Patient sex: F
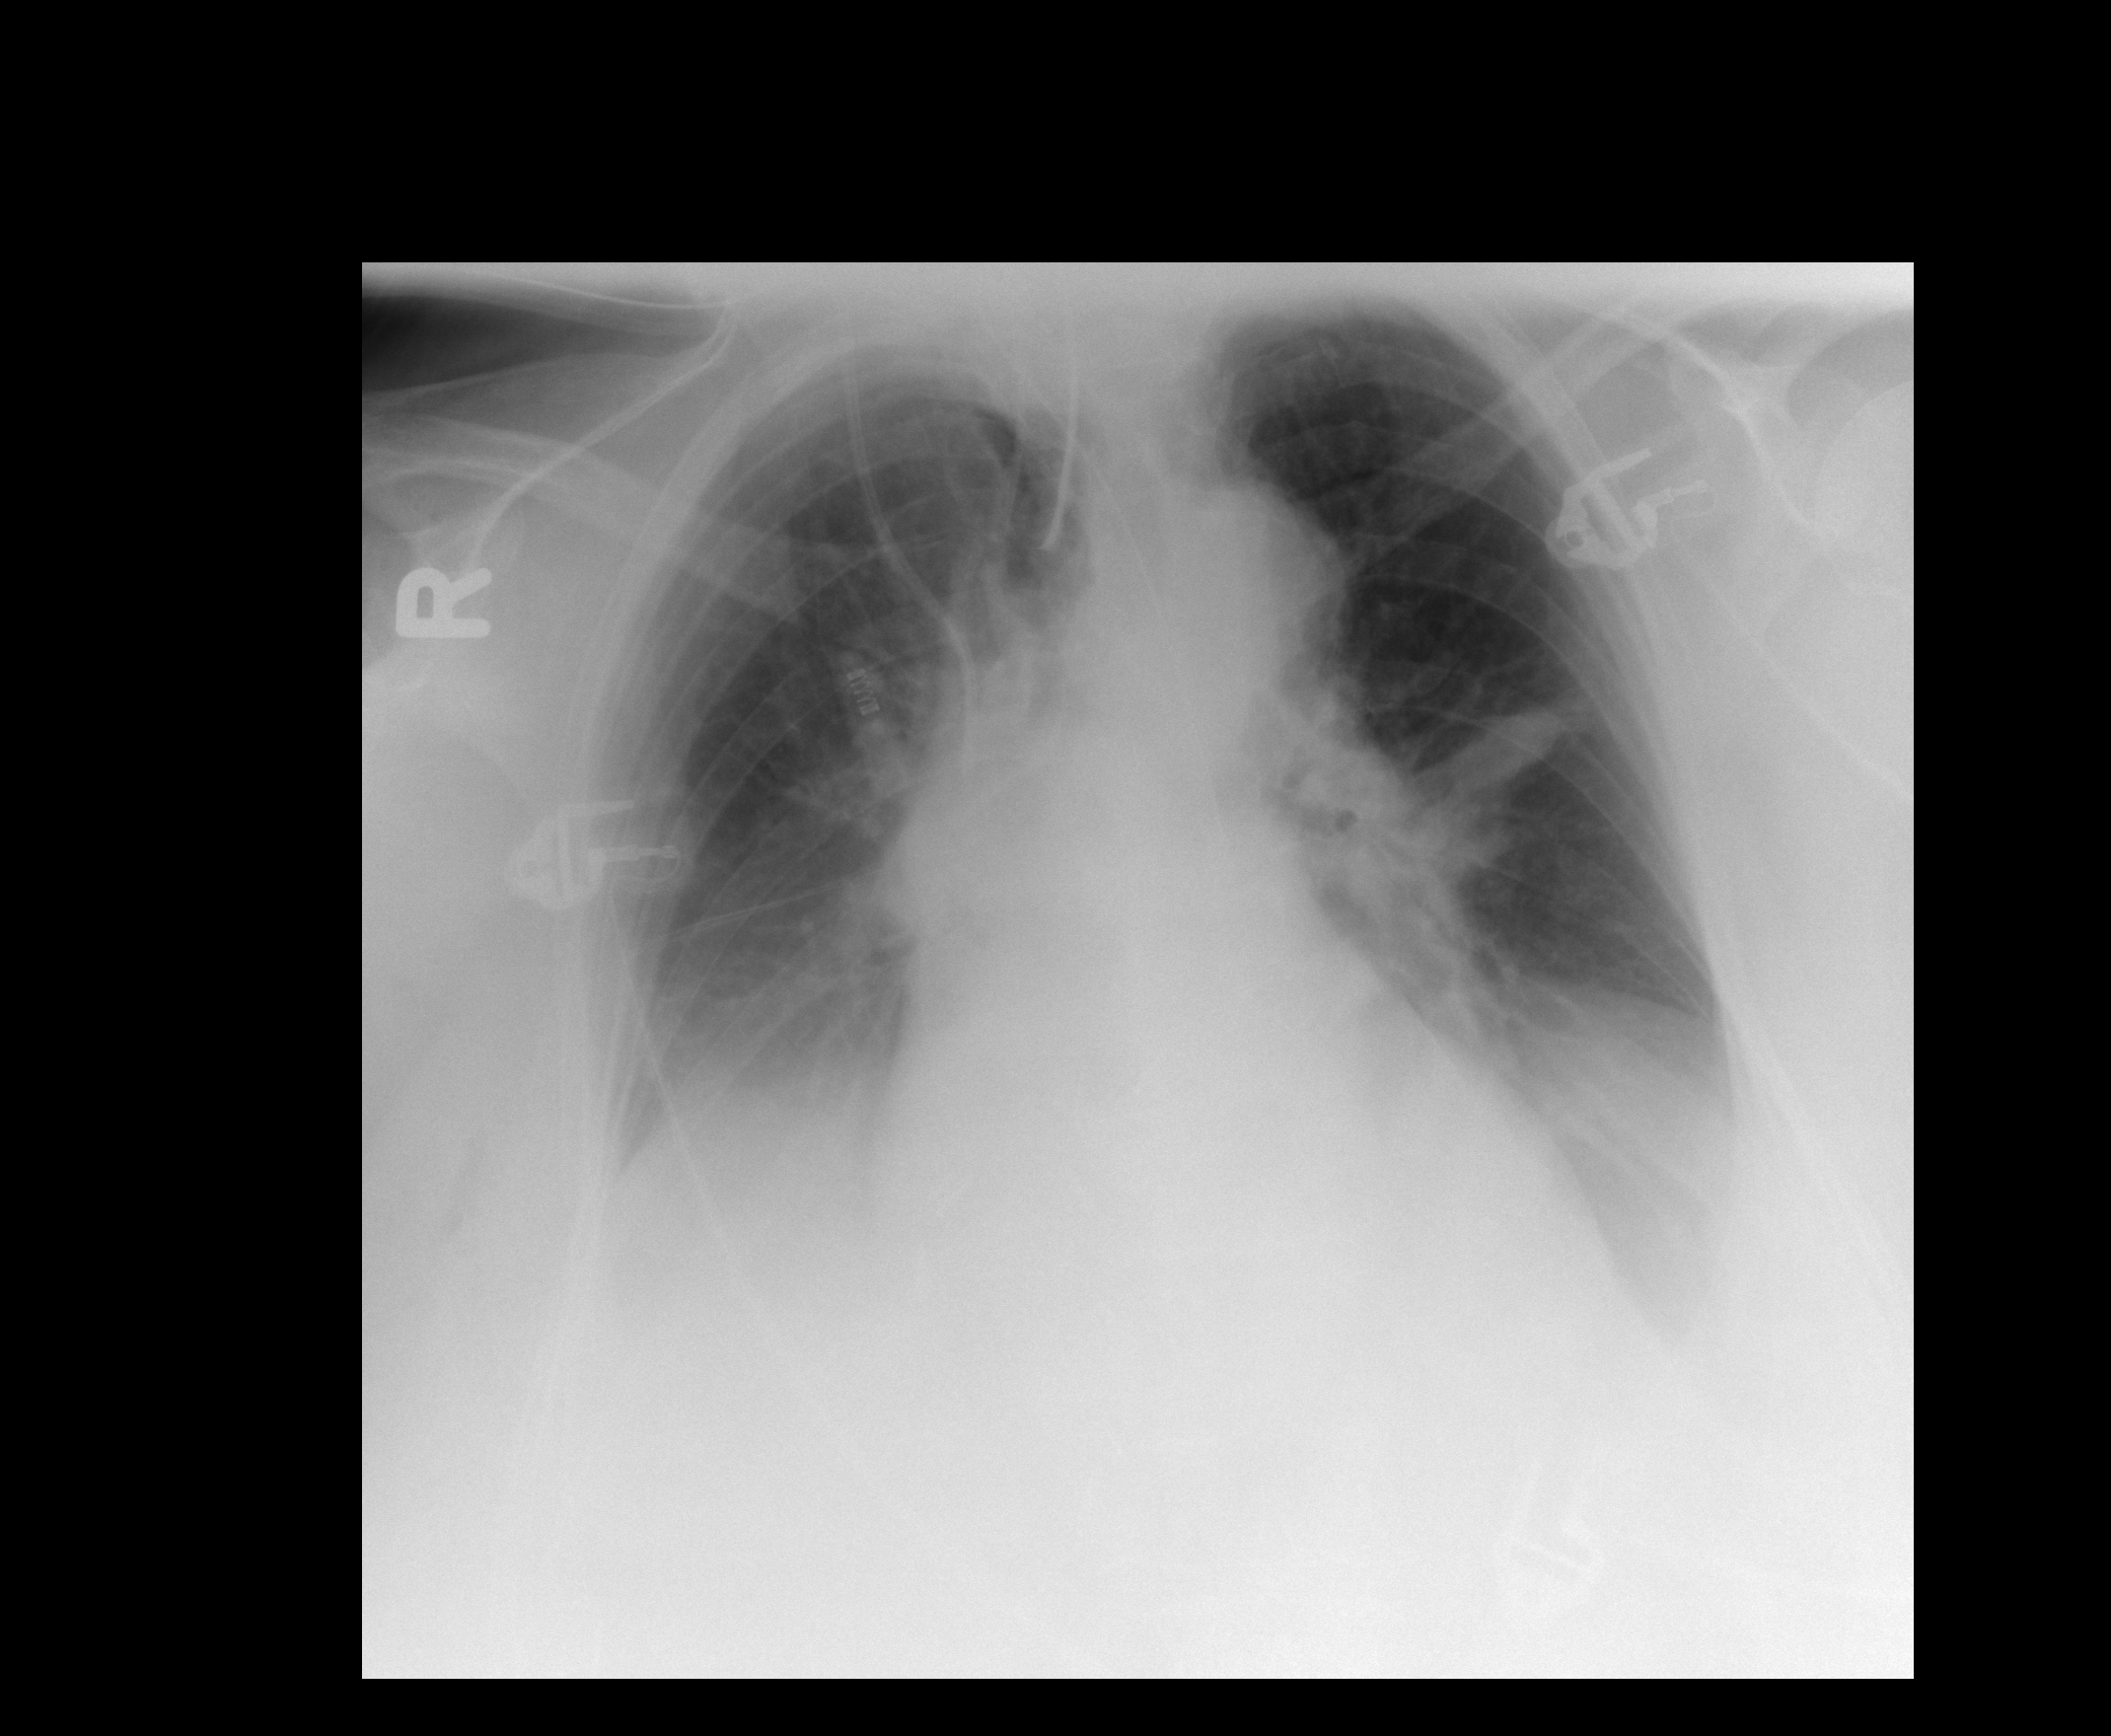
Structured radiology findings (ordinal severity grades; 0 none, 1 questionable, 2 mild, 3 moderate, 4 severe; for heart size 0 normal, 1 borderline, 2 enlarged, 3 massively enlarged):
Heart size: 2
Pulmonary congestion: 3
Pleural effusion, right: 2
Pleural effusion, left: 2
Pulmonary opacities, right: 0
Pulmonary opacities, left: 0
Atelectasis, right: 2
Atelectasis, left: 2